Question: Count the number of objects in the diagram.
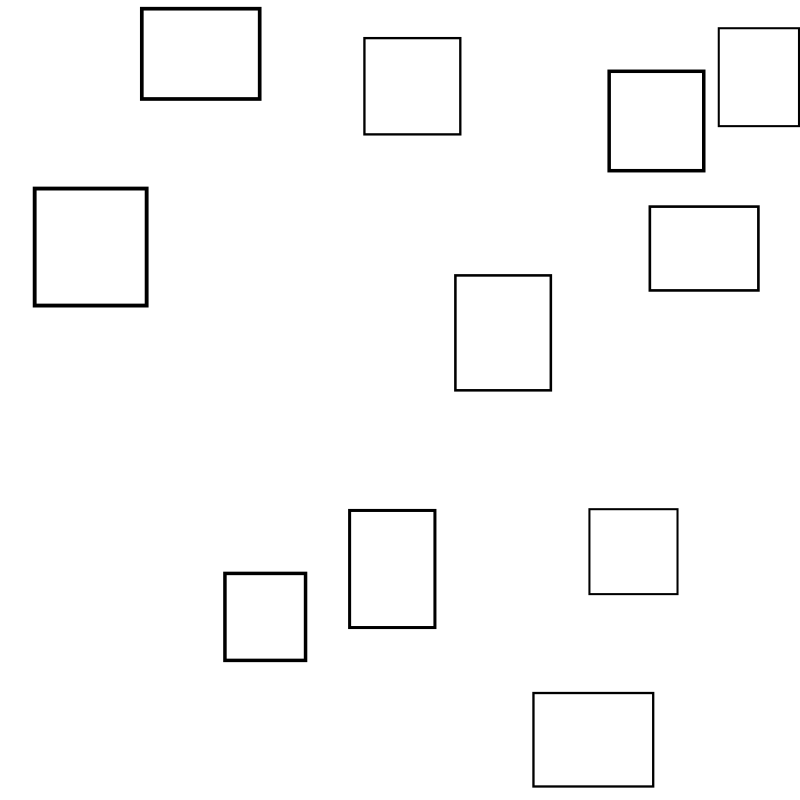
Answer: 11